Question: I have two classes:
'''
public class Fighter
{
public int FighterID { get; set; }
public int DivsionID { get; set; }
public string Name { get; set; }
//...
public virtual Division Division { get; set; }
}
public class Division
{
public int DivisionID { get; set; }
public string Name { get; set; }
public int? FromWeight { get; set; }
public int? ToWeight { get; set; }
public ICollection<Fighter> Fighters { get; set; }
}
'''
Why do I have Division_DivisionID on my Fighters table ? I thought the DevisionID should be the FK.

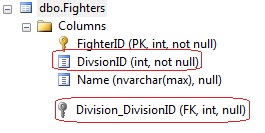
Answer: I wrote an article on how this works, take a look at <URL> - See
In short this is due to a convention which says FKs are named
'''
<LocalPropertyName>_<ForeignIdPropertyName>
'''
Also see <URL>
to make EF name the FK DivisionID, add the following to your modelbuilder
'''
modelBuilder.Entity<Fighter>()
.HasRequired(f => f.Division)
.WithMany(d => d.Fighters)
.HasForeignKey(f => f.DivisionID);
'''